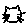
Label: cat